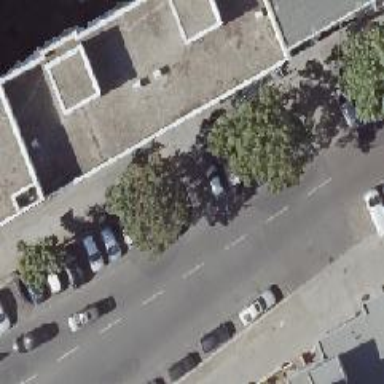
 there is perpendicular on-street parking."